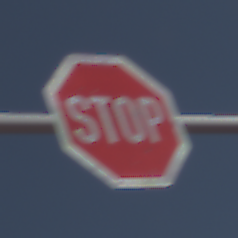
Verkehrszeichen: Stop
Umgebung: Outdoor, Nature
Tageszeit: Midday
Wetter: Clear
Licht: Natural
Jahreszeit: NotSpecified
Kontrast: HighContrast